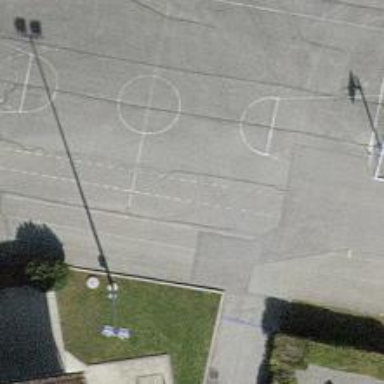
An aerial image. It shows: Basketball court with asphalt surface.